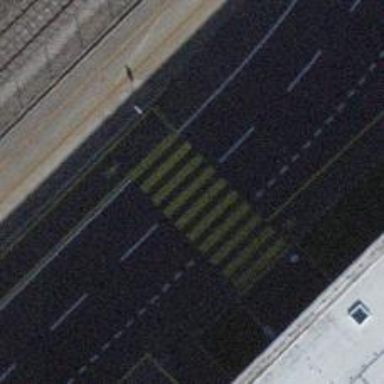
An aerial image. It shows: Pedestrian crossing with zebra markings on footway.